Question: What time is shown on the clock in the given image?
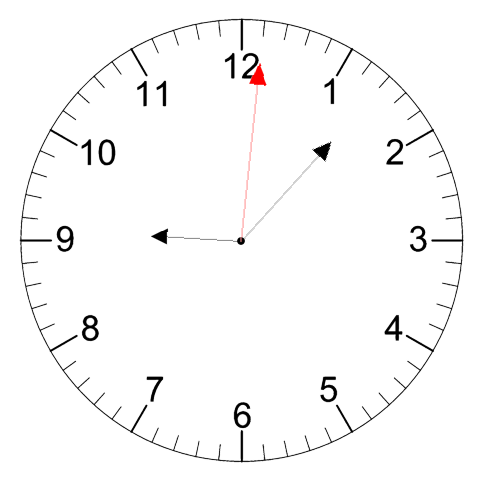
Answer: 09:07:01